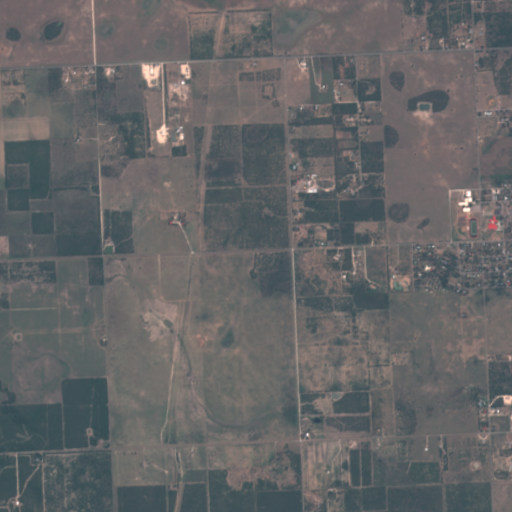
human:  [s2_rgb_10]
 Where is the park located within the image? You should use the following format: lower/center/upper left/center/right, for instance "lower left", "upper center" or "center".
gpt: The park is located in the upper right of the image.
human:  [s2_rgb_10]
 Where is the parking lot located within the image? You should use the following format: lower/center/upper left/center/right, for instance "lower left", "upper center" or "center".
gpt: The parking lot is located in the center right of the image.
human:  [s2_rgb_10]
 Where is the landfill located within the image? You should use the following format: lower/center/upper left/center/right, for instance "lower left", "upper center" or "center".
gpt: There is no landfill in the image.